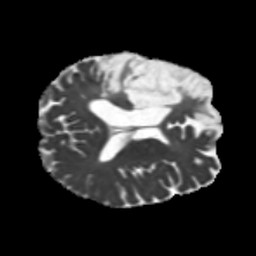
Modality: MD
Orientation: axial
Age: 56
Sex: male
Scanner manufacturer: siemens
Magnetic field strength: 3 T
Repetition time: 5.25 s
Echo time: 0.08 s